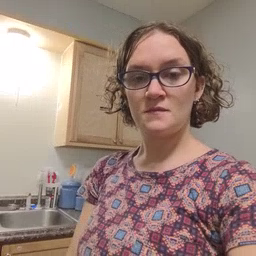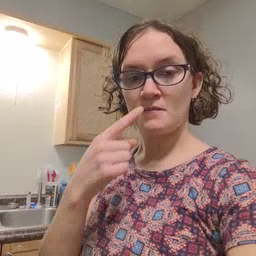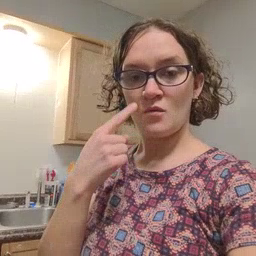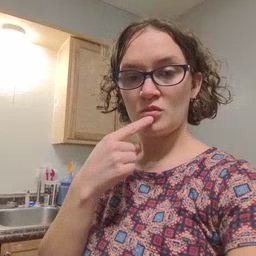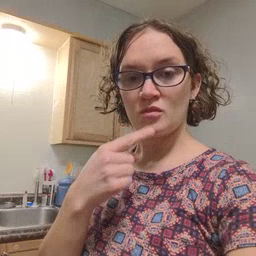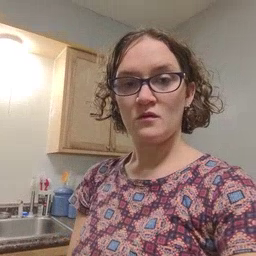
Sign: mouth